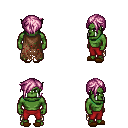
a pixel art fantasy rpg character, male body template, orc, green skin, brown tattered cape, red pants, pink pixie cut hairstyle, brown slippers, four views (front, back, left, right), 2x2 character sprite sheet, small pixel art, hard edges, no anti-aliasing